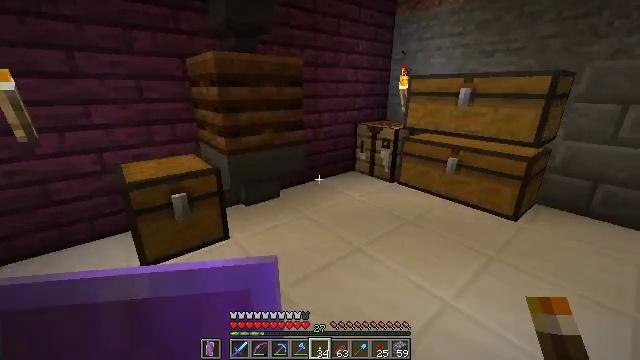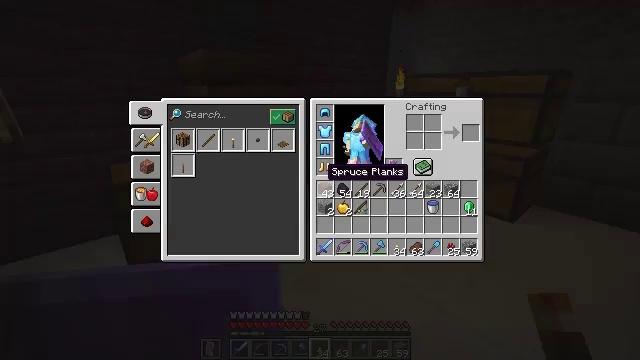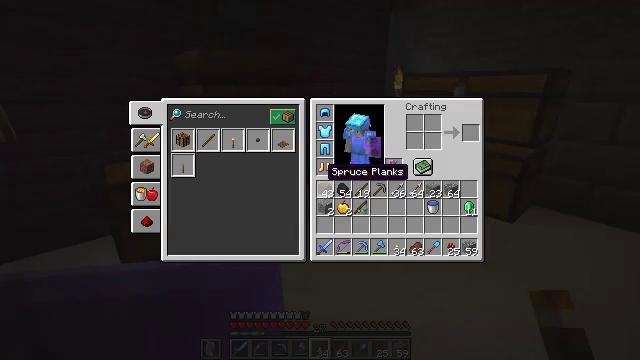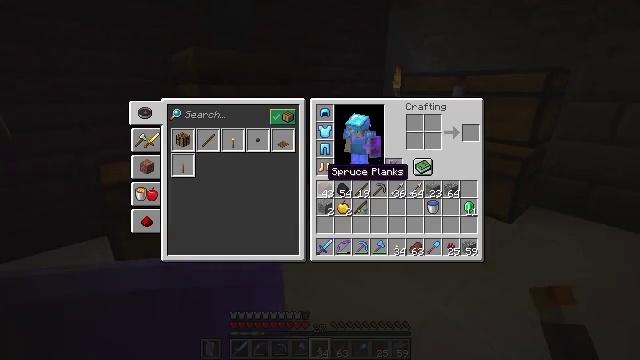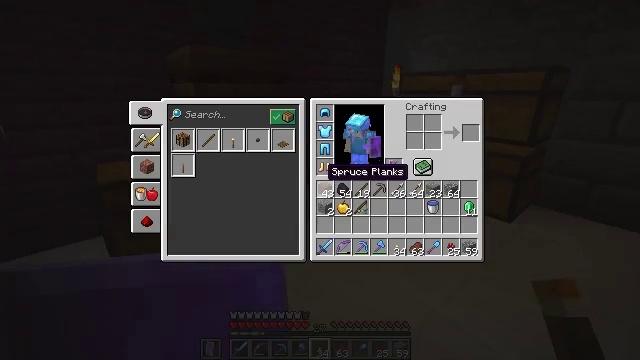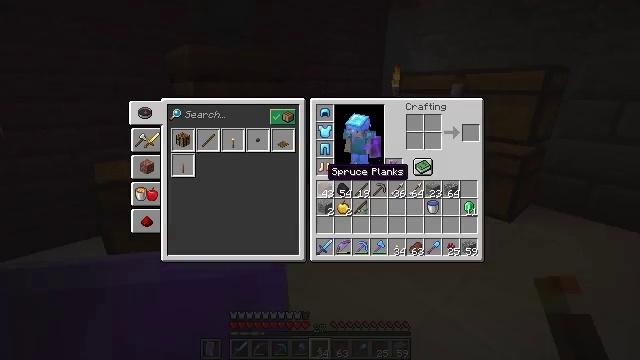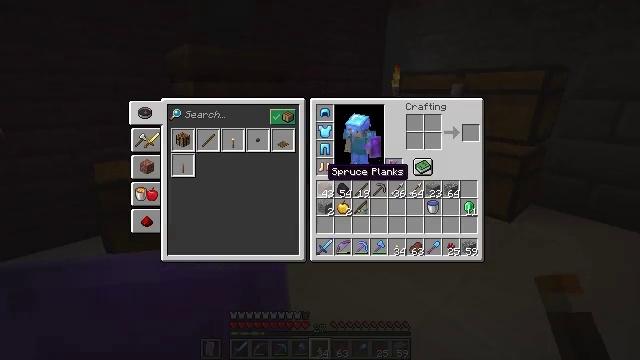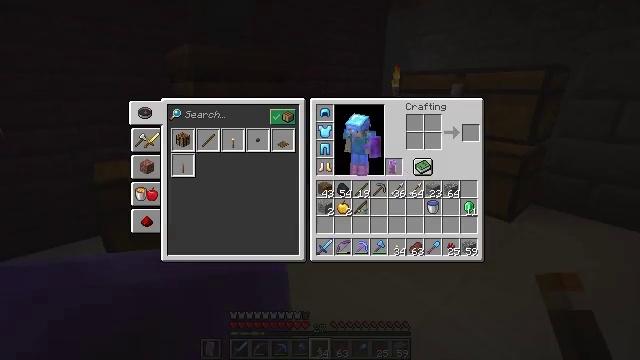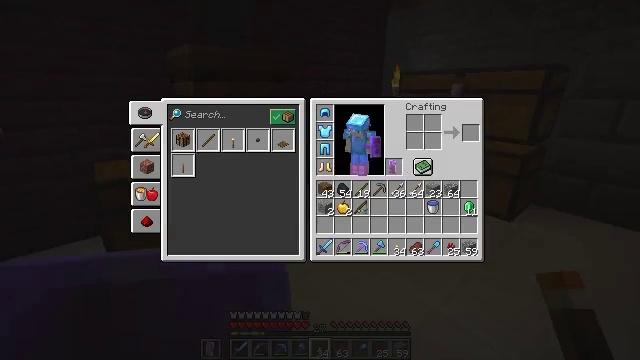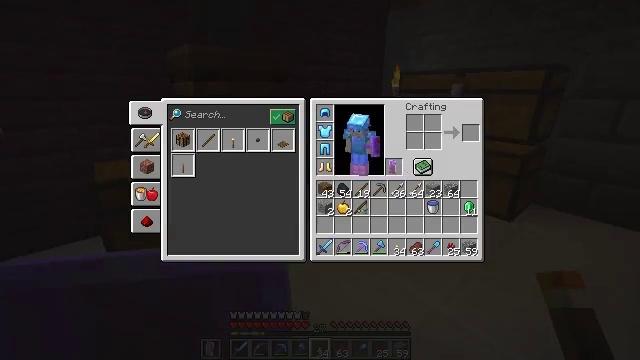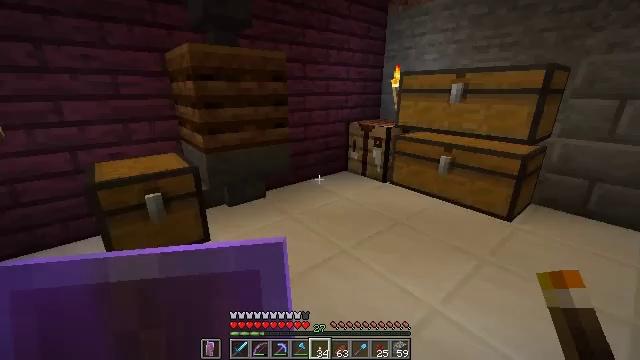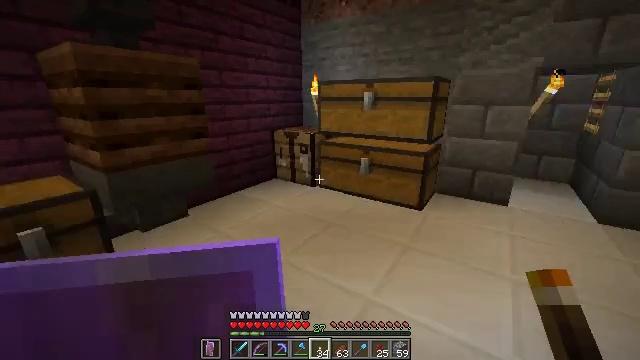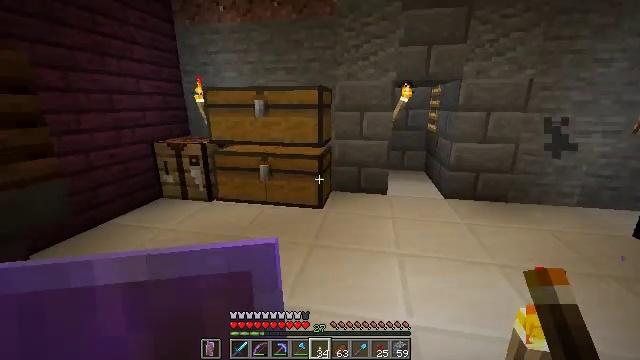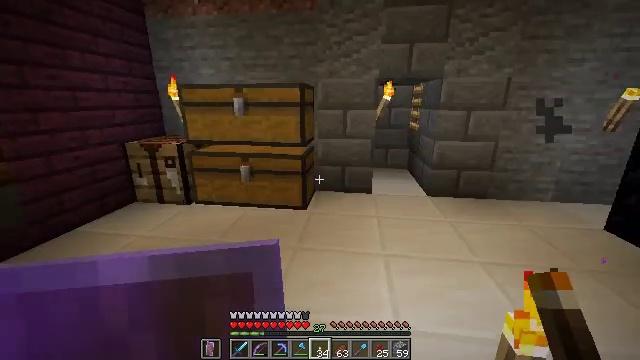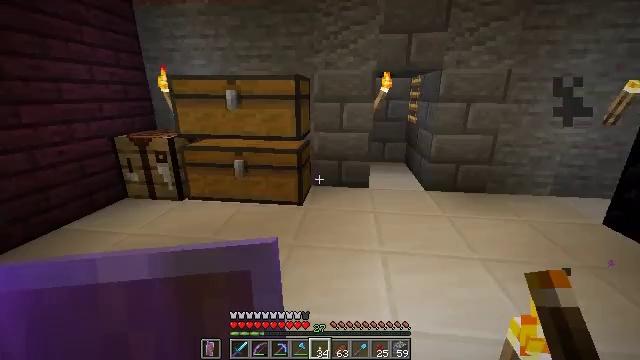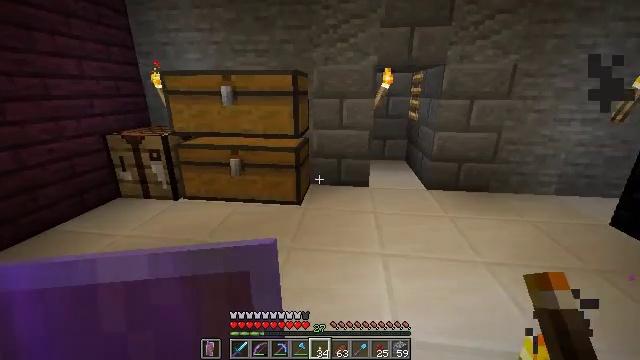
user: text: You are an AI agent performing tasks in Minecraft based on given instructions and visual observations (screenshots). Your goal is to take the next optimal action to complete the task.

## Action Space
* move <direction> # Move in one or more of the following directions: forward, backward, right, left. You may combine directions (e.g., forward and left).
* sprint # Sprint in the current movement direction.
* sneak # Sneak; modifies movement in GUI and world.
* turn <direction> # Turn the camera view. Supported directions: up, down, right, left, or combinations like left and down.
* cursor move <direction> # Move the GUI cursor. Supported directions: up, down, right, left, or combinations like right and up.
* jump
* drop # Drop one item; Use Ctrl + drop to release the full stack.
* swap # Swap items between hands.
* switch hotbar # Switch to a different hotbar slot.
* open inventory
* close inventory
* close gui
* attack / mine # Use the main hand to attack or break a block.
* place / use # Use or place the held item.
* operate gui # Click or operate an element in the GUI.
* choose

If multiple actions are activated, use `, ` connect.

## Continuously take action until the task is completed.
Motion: motion action
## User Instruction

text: Open the crafting table and craft polished blackstone.
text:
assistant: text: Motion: move forward, open inventory
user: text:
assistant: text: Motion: open inventory
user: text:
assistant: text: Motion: open inventory
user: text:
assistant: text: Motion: no_op
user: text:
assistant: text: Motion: no_op
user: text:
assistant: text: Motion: no_op
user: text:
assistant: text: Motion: cursor move right
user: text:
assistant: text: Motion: no_op
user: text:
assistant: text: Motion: no_op
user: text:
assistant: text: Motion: no_op
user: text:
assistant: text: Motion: turn right and up
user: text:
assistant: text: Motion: turn right and up
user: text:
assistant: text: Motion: move forward, turn right
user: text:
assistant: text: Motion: move forward, turn down
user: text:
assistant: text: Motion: move forward
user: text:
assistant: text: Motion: move forward
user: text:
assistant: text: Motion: move forward, turn left and down
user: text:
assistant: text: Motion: move forward, turn left and down
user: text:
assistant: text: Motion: move forward
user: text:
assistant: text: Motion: move forward, use / place
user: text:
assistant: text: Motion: use / place
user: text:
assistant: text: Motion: no_op
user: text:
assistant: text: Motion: no_op
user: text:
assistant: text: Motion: no_op
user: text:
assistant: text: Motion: no_op
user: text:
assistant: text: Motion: cursor move left
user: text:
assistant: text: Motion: no_op
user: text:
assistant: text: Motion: no_op
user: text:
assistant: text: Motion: no_op
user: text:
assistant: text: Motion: no_op